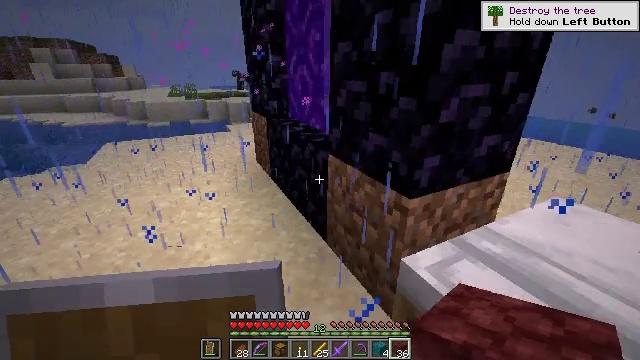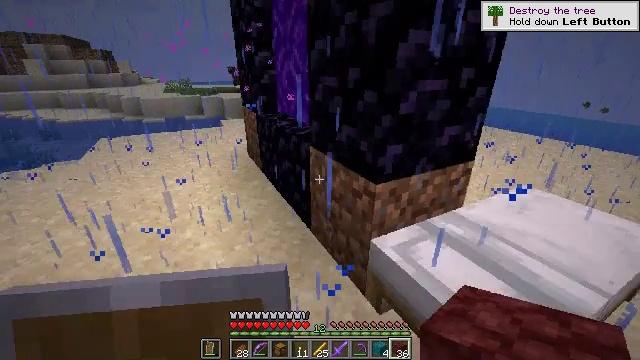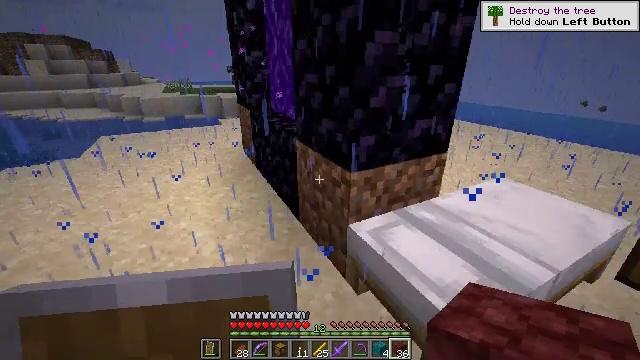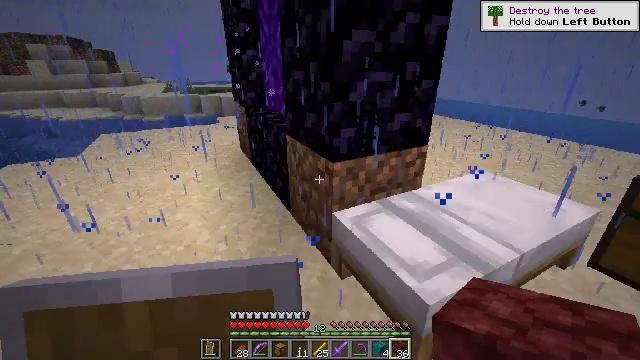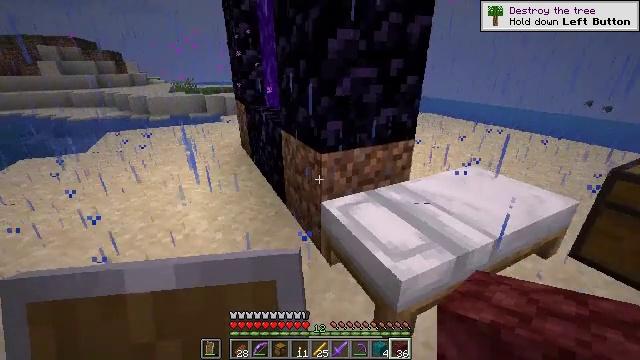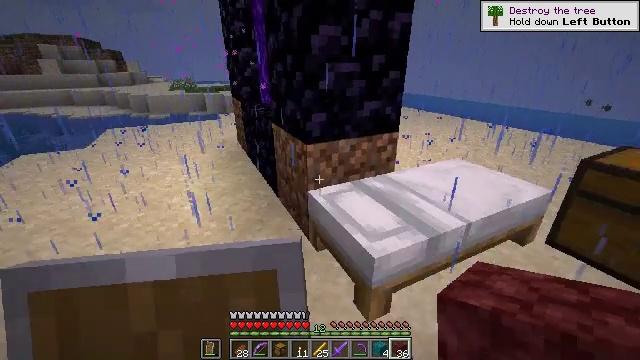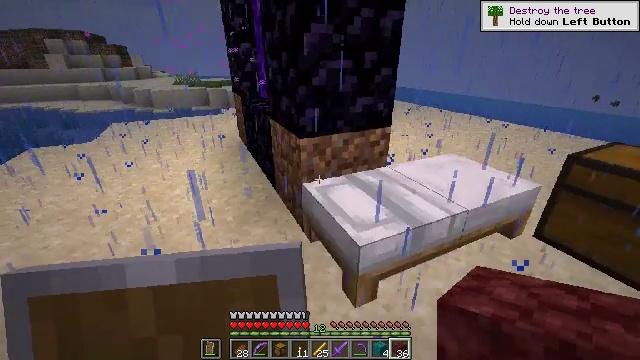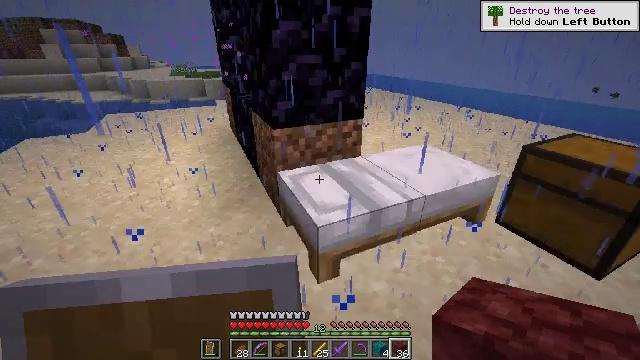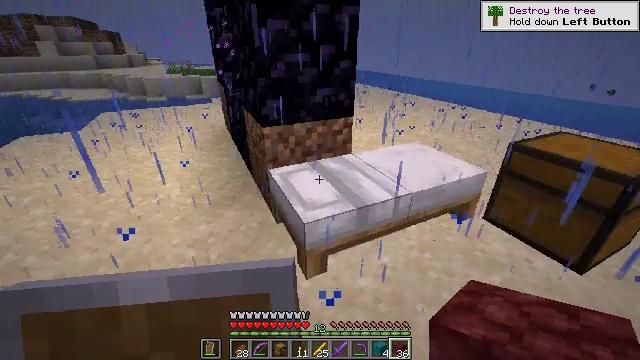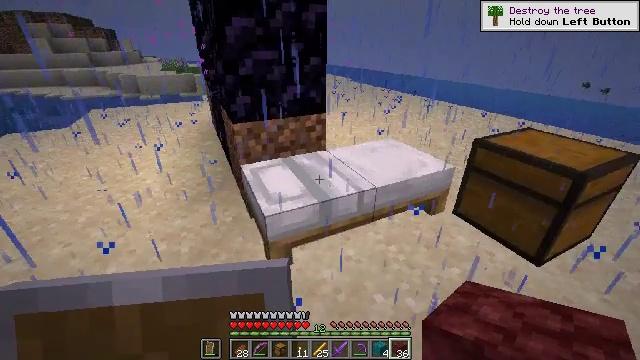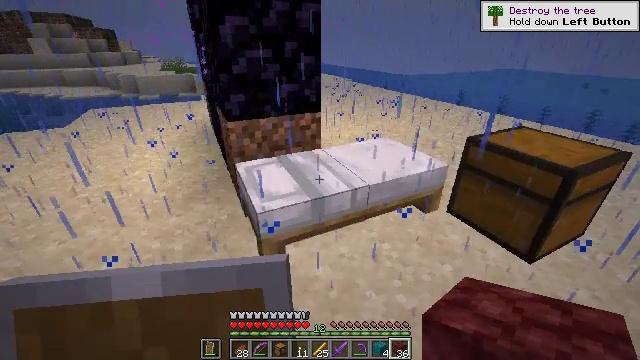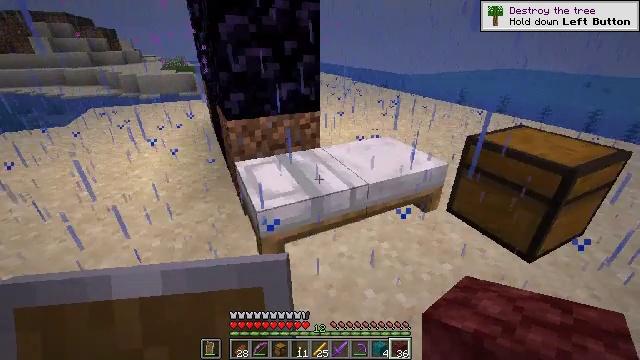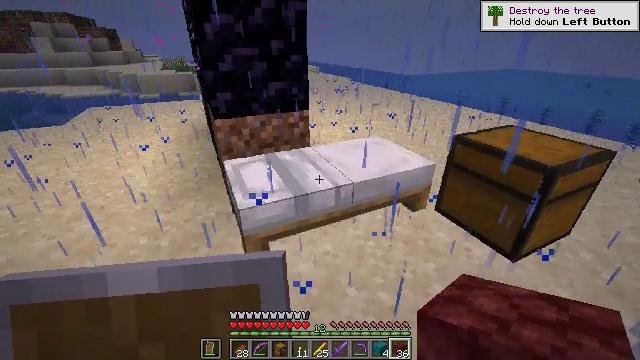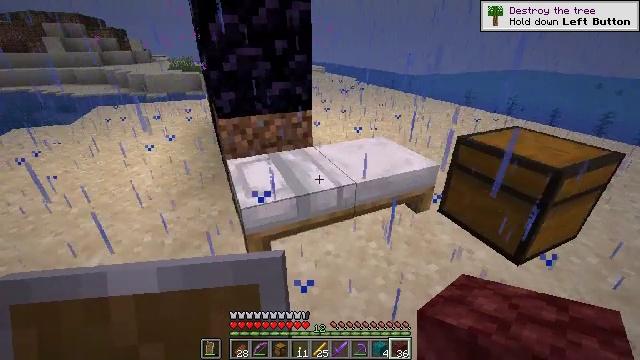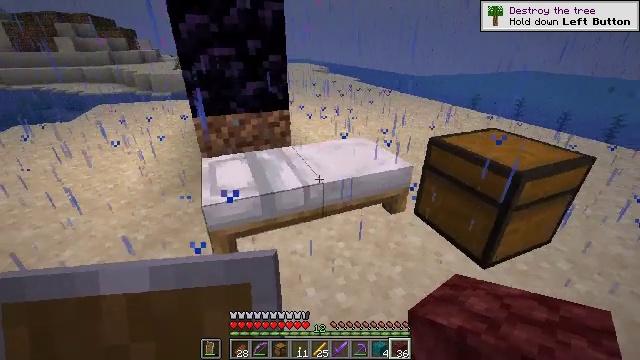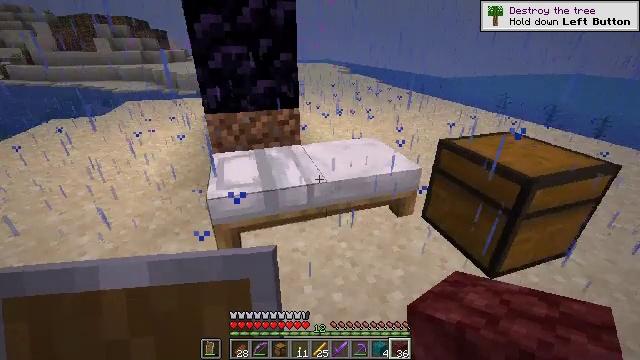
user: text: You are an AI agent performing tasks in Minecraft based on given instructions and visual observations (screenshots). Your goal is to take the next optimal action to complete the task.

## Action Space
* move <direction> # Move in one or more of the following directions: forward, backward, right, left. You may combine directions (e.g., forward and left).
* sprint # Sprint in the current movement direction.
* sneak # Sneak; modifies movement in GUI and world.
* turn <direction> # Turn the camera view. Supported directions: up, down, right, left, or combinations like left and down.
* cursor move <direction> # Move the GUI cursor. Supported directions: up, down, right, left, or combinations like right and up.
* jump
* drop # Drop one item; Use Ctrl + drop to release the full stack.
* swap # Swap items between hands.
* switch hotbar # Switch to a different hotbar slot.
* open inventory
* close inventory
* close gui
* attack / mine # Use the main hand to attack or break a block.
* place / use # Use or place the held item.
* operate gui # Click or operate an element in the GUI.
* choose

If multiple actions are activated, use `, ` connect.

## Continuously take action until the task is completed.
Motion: motion action
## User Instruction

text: Create blaze powder from blaze rods.
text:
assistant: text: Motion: move back and move right
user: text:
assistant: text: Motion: move back and move right
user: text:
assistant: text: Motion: move back and move right
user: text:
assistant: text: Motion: move back and move right, turn left
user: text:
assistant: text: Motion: move back and move right
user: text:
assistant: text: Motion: move back and move right
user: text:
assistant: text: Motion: move right, turn down
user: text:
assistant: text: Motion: move right
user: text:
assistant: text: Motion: no_op
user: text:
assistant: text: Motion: no_op
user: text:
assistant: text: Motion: no_op
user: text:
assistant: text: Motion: move right
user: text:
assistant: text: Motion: move right, turn left
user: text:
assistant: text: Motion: move right, turn left
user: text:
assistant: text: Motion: move right, turn left
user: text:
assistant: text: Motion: move right, turn left
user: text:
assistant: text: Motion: turn left
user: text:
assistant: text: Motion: turn left
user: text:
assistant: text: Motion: turn left
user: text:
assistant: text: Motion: no_op
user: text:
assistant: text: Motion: no_op
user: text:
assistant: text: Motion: no_op
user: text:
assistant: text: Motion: no_op
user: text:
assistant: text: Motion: no_op
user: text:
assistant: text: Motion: no_op
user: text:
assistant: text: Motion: no_op
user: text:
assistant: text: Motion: no_op
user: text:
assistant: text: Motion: no_op
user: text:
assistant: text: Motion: no_op
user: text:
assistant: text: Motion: no_op